Question: I have a stacked bar graph with two data attributes. I want to make the second bar looked grayed out with a dashed border. I've tried "dashStyle: 'longdash' but that and anything else i've tried doesn't work.
This is the look i'm going for:

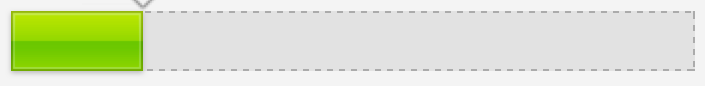
Answer: In general it's not supported, but simple hack can enable this: <URL>.
'''
// mapping between SVG attributes and the corresponding options
Highcharts.seriesTypes.bar.prototype.pointAttrToOptions.dashstyle = 'dashStyle';
var chart = new Highcharts.Chart({
chart: {
renderTo: 'container',
type: 'bar'
},
xAxis: {
categories: ['Jan', 'Feb', 'Mar', 'Apr', 'May', 'Jun', 'Jul', 'Aug', 'Sep', 'Oct', 'Nov', 'Dec']
},
plotOptions: {
bar: {
stacking: 'percent'
}
},
series: [{
data: [29.9],
borderColor: 'black',
borderWidth: 2,
dashStyle: 'dash'
}, {
data: [13]
}]
});
'''